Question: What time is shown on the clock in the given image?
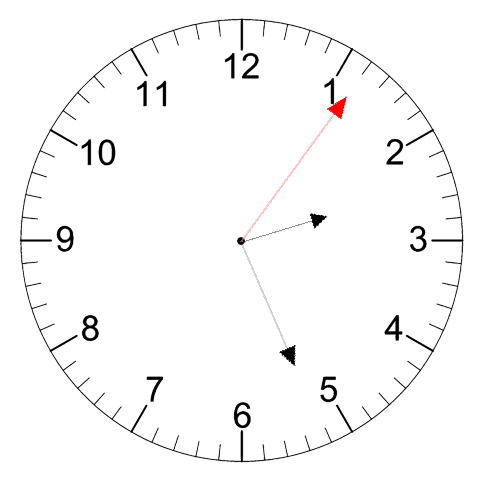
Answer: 02:26:06